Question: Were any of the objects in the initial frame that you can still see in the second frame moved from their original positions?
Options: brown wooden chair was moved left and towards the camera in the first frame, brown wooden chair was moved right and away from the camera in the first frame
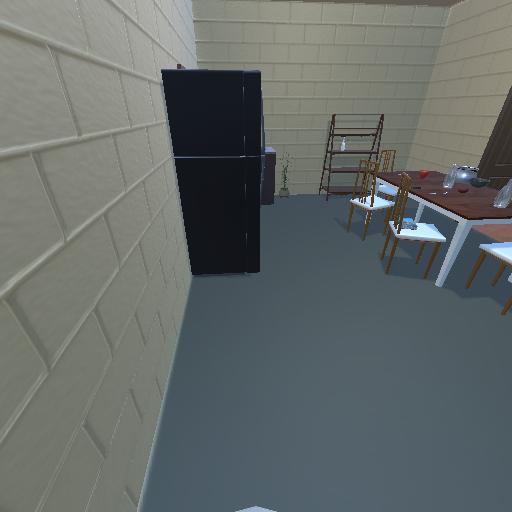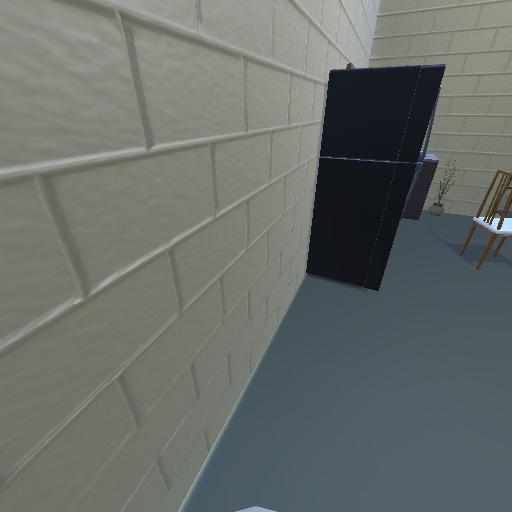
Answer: brown wooden chair was moved left and towards the camera in the first frame